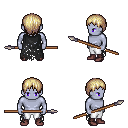
a pixel art fantasy rpg character, male body template, dark elf, purple skin, black tattered cape, white pants, white blonde plain hairstyle, maroon shoes, spear, four views (front, back, left, right), 2x2 character sprite sheet, small pixel art, hard edges, no anti-aliasing